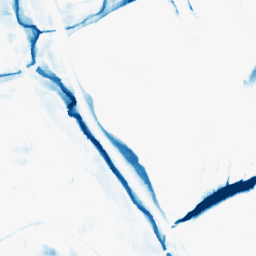
Category: morphological
Decomposition family: morphological_square
Decomposition parameters: operation: closing
size: 20
Upsampling method: bicubic_3x
Upsampling parameters: scale: 3
Upsampling scale: 3